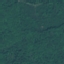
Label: Forest